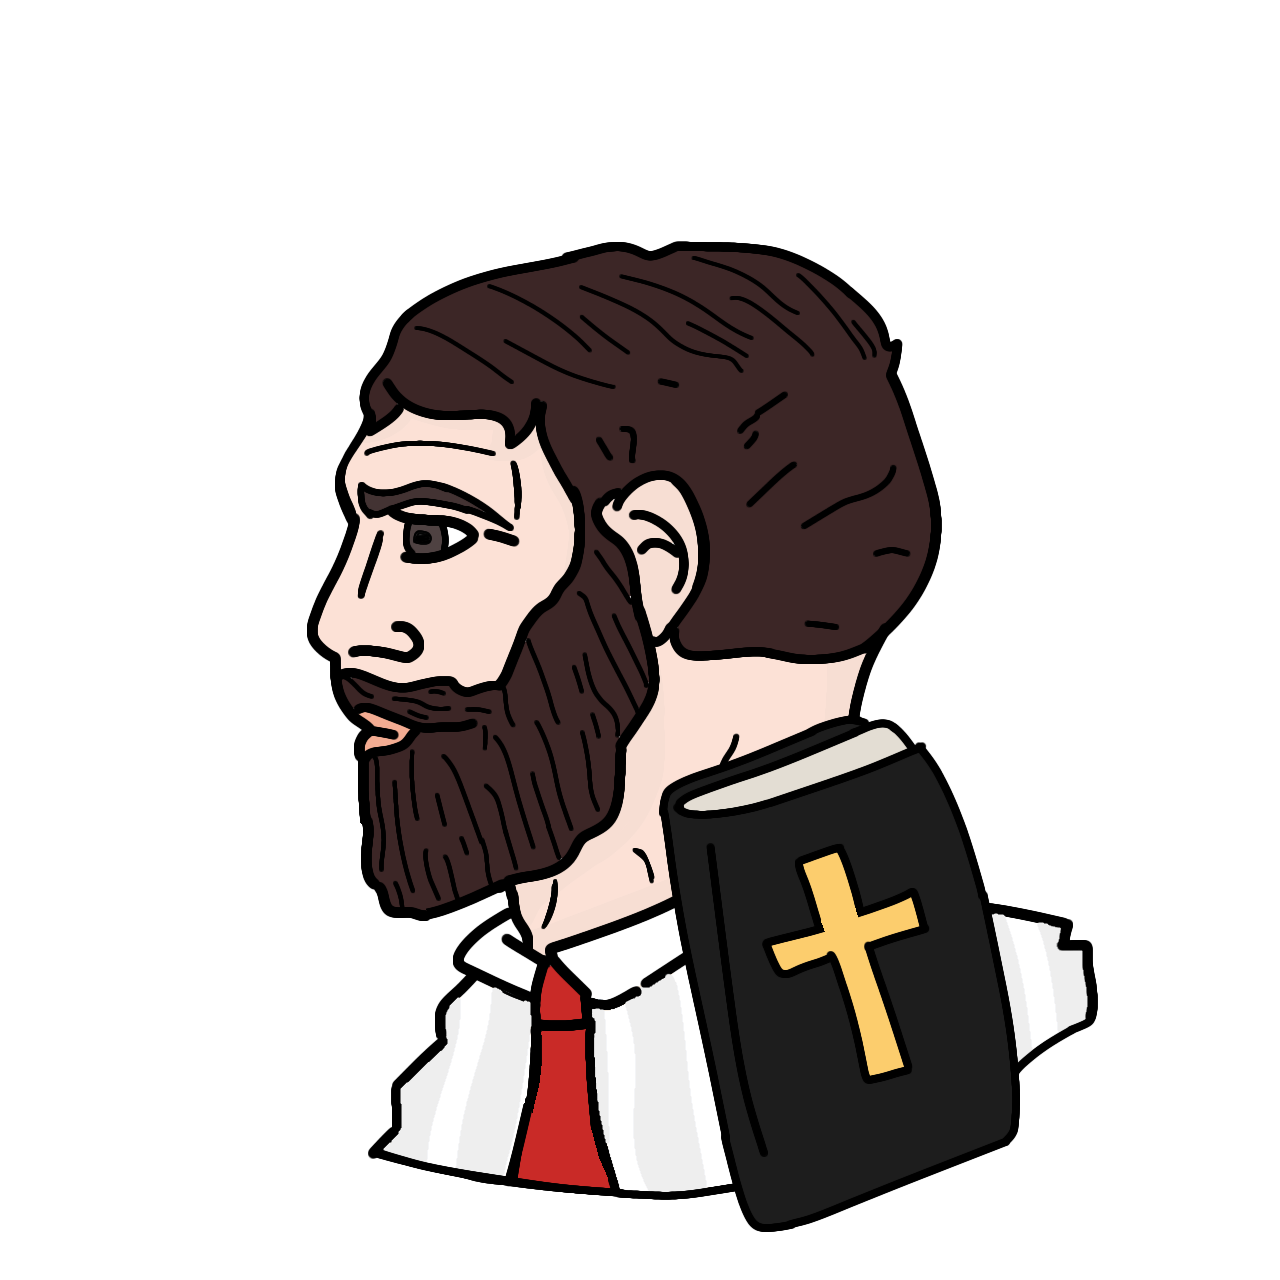
Label: 4_Yes_Chad